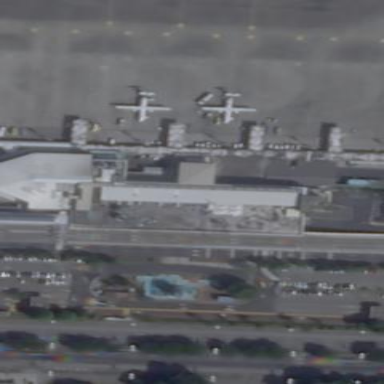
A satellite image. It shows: Terminal building at airport.